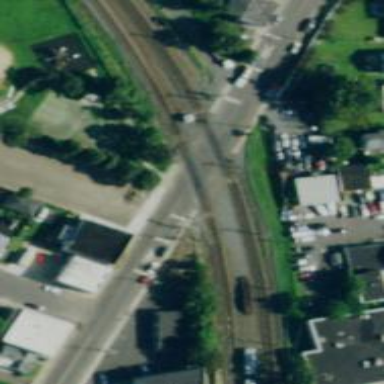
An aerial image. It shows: Railway crossing.